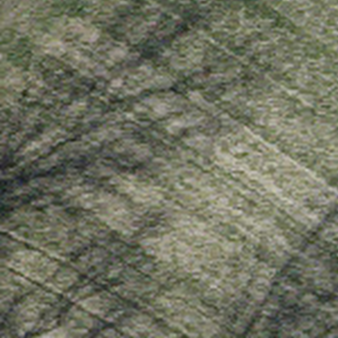
Label: other